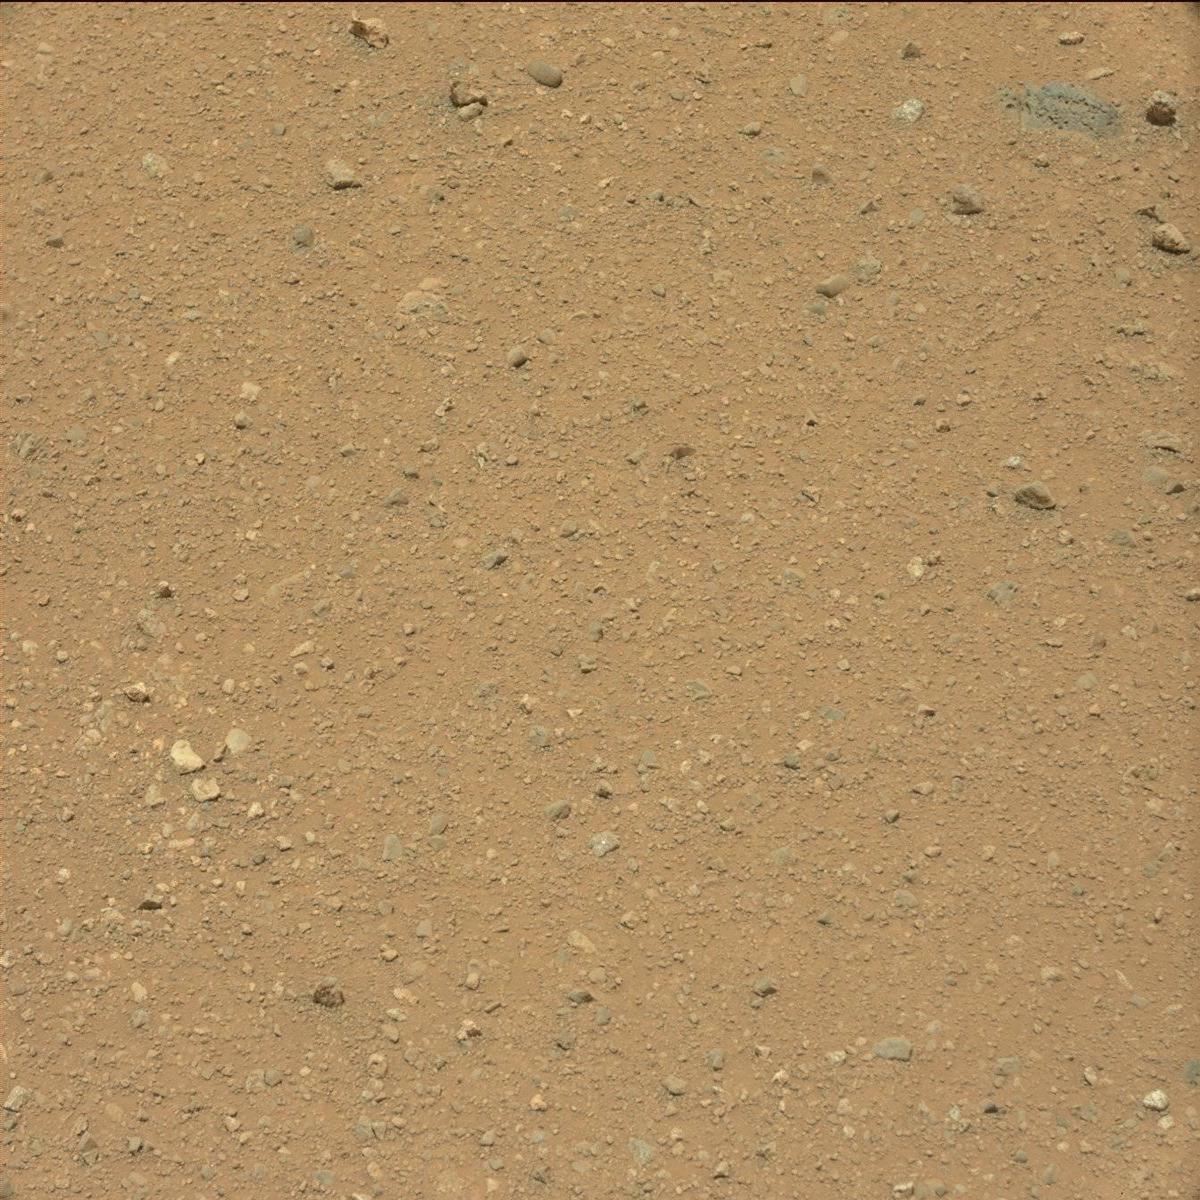
Terrain classes present: Bedrock, Rock, Sand / Soil